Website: crate-barrel
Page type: billing-address
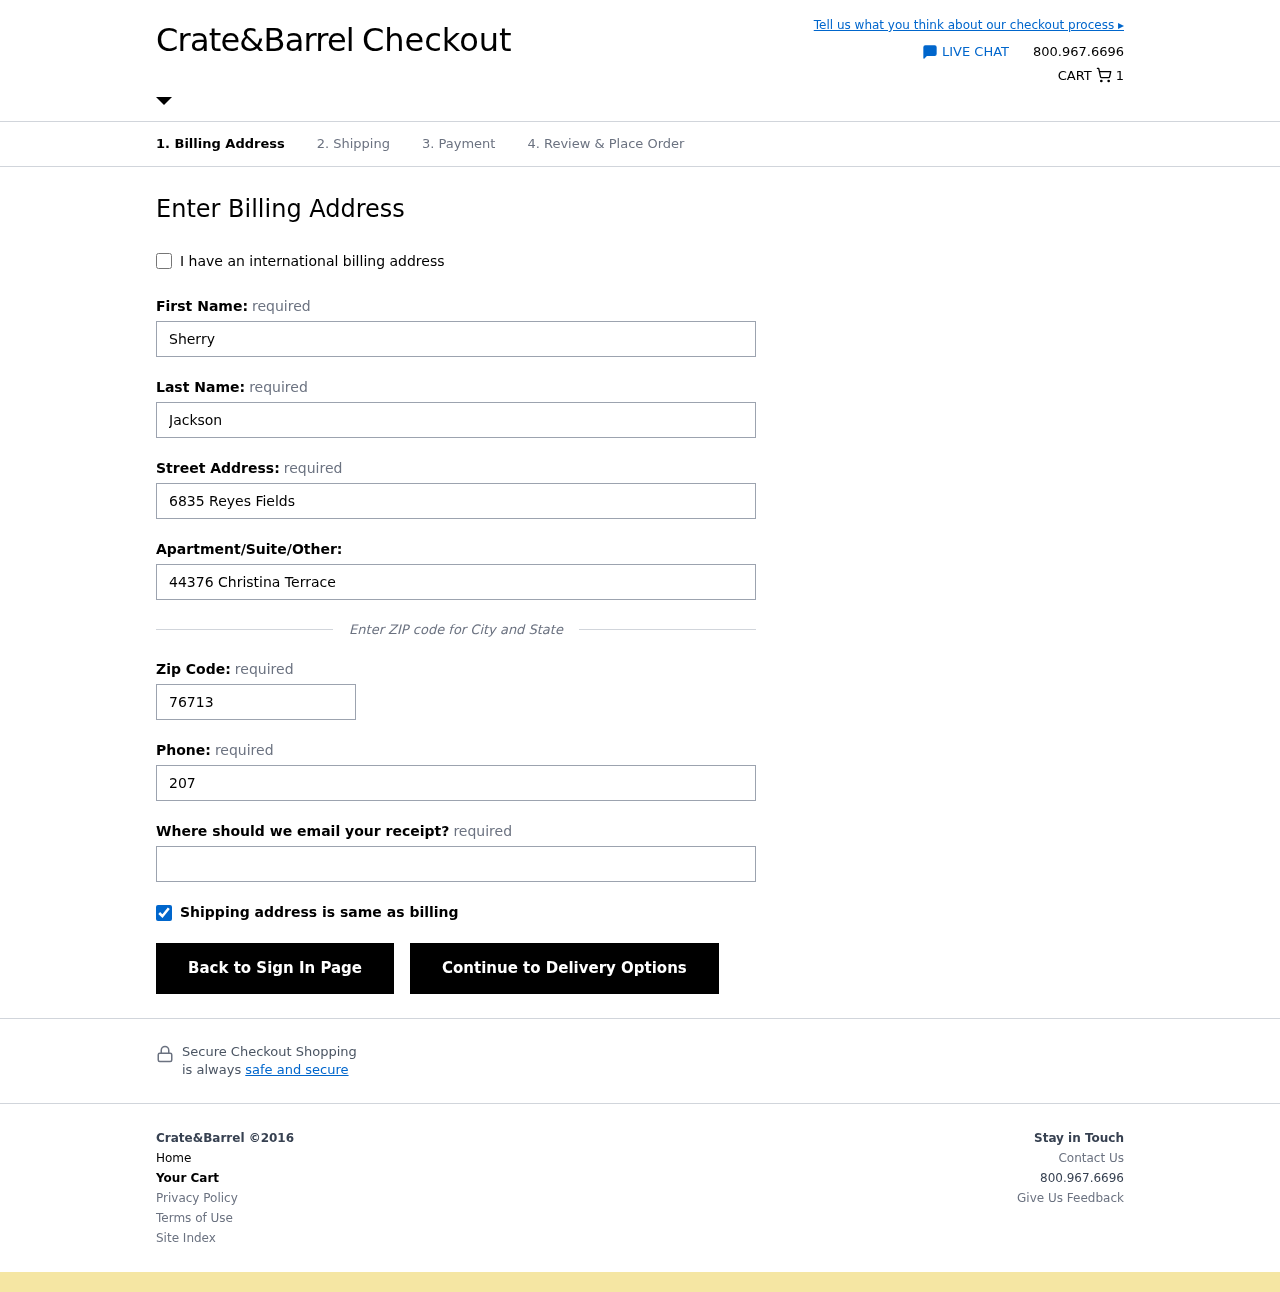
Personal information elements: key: PII_EMAIL
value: sherry_jackson@hotmail.com
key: PII_FIRSTNAME
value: Sherry
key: PII_LASTNAME
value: Jackson
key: PII_PHONE
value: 2078546337
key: PII_POSTCODE
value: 76713
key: PII_STREET
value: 6835 Reyes Fields
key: PII_STREET2
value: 44376 Christina Terrace
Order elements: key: ORDER_NUM_ITEMS
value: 1